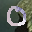
Label: 0